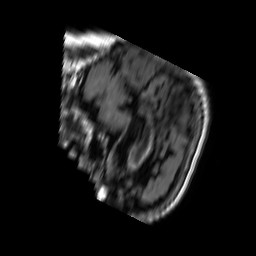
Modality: FLAIR
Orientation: sagittal
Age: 86
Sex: female
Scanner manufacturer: philips
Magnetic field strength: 1.5 T
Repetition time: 6 s
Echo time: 0.12 s